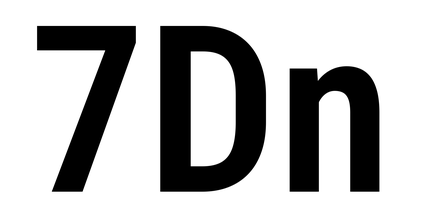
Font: Roboto_Condensed_SemiBold